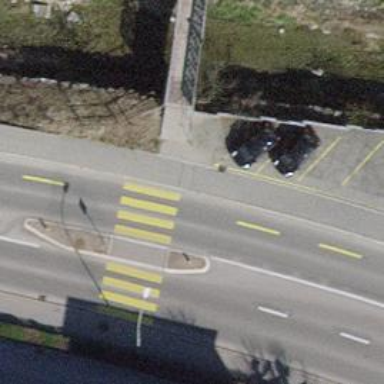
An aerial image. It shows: Secondary road with asphalt surface. Both sides of the road have sidewalks and there is cycle lane on the left.